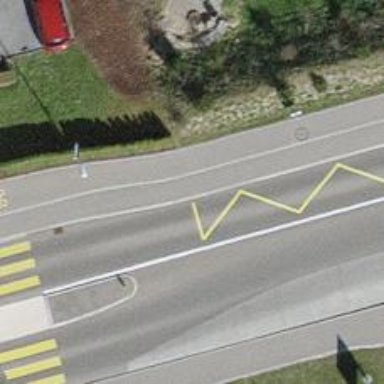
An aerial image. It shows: Platform for public transport is situated by the road.